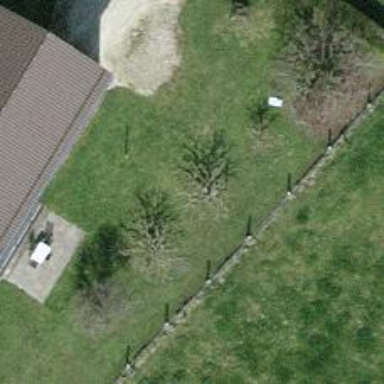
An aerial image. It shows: Hedge acting as barrier.